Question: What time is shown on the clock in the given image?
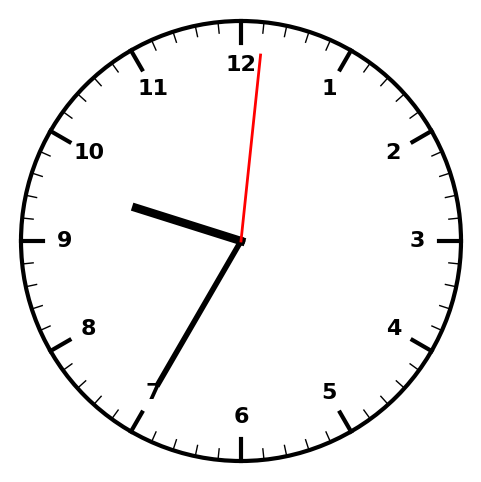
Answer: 09:35:01